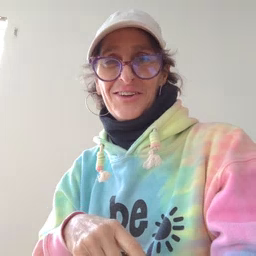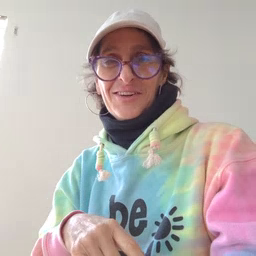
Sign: nose